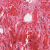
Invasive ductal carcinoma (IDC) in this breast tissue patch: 0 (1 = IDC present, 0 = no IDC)